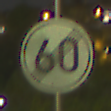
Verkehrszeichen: EndeGeschwindigkeit60
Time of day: Night
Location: Outdoor (Urban)
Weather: PartlyCloudy
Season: NotSpecified
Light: Artificial